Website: bh-photo
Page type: customer-info-address
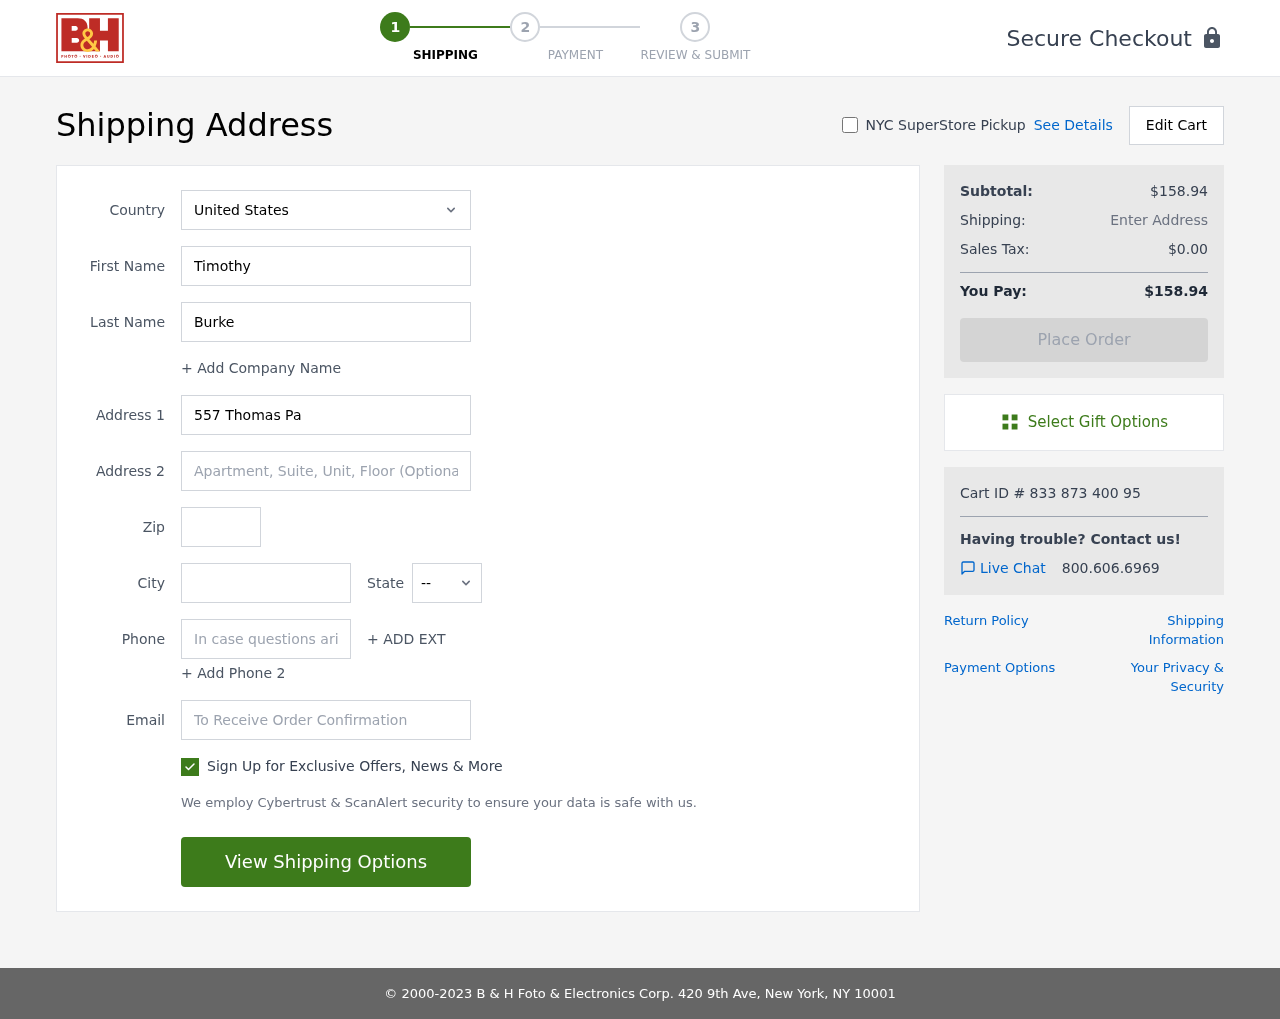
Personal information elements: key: PII_CITY
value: Christopherberg
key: PII_COUNTRY
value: United States
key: PII_EMAIL
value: timothyburke@gmail.com
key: PII_FIRSTNAME
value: Timothy
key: PII_LASTNAME
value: Burke
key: PII_PHONE
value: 4047835398
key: PII_POSTCODE
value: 19431
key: PII_STATE_ABBR
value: TN
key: PII_STREET
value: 557 Thomas Park Suite 841
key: PII_STREET2
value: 667 Phyllis Rapids Apt. 522
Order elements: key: ORDER_SUBTOTAL
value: $158.94
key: ORDER_TAX
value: $0.00
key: ORDER_TOTAL
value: $158.94
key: ORDER_ID
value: Cart ID # 833 873 400 95